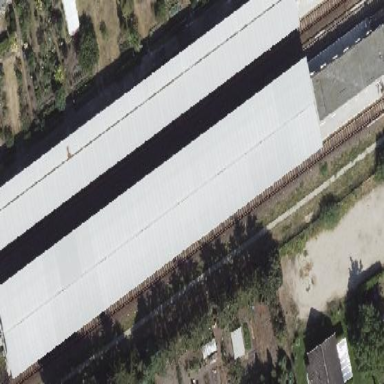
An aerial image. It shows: Platform for public transport and railway services.